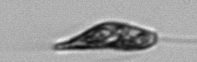
Label: Euglena